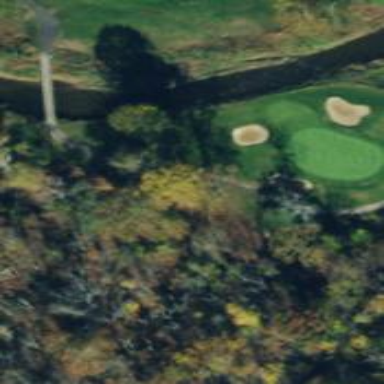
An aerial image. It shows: Path for golf carts.